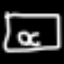
Label: square